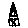
Label: house